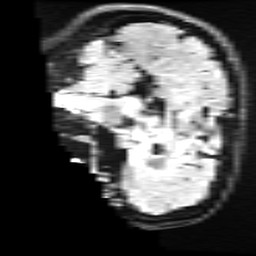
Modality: FLAIR
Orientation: sagittal
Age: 33
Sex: female
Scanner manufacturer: ge
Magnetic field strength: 3 T
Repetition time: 11 s
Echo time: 0.1497 s